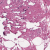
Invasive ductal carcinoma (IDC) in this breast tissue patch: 0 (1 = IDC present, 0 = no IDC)